Question: Count the number of objects in the diagram.
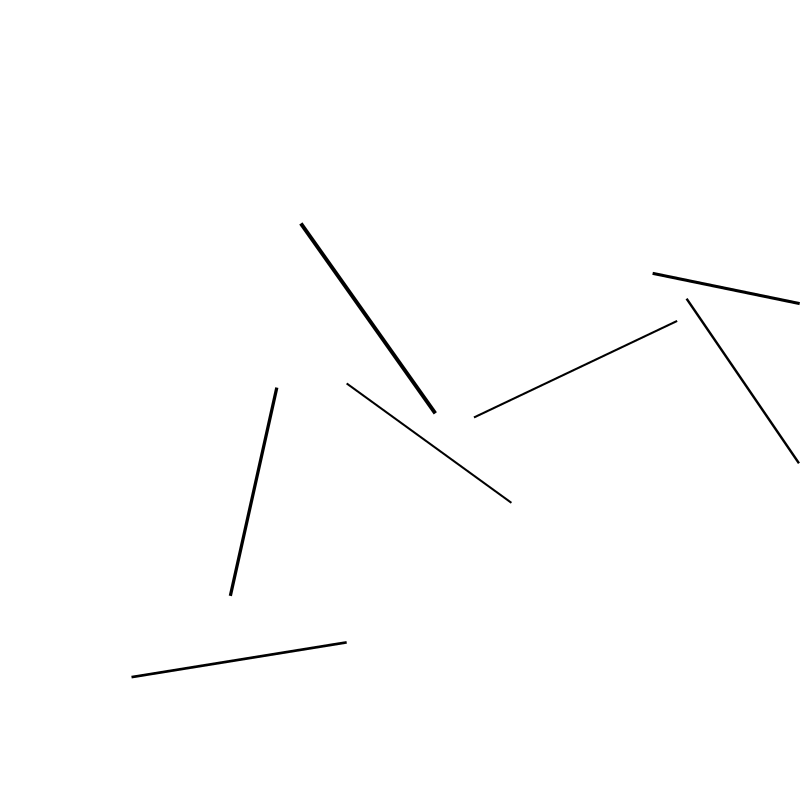
Answer: 7